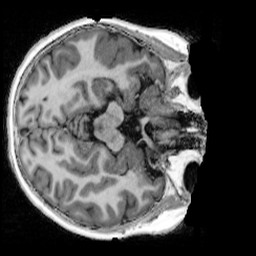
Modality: UNIT1_denoised
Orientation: axial
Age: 10
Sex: female
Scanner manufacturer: siemens
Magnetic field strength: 3 T
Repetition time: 4 s
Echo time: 0.00303 s